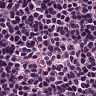
Metastatic tissue present: no